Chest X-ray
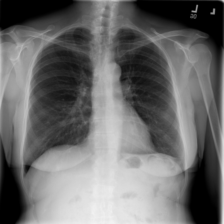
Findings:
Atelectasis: negative
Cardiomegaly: negative
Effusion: negative
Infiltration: negative
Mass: negative
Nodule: negative
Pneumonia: negative
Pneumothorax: negative
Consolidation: negative
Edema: negative
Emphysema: negative
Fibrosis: negative
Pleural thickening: negative
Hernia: negative